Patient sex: M
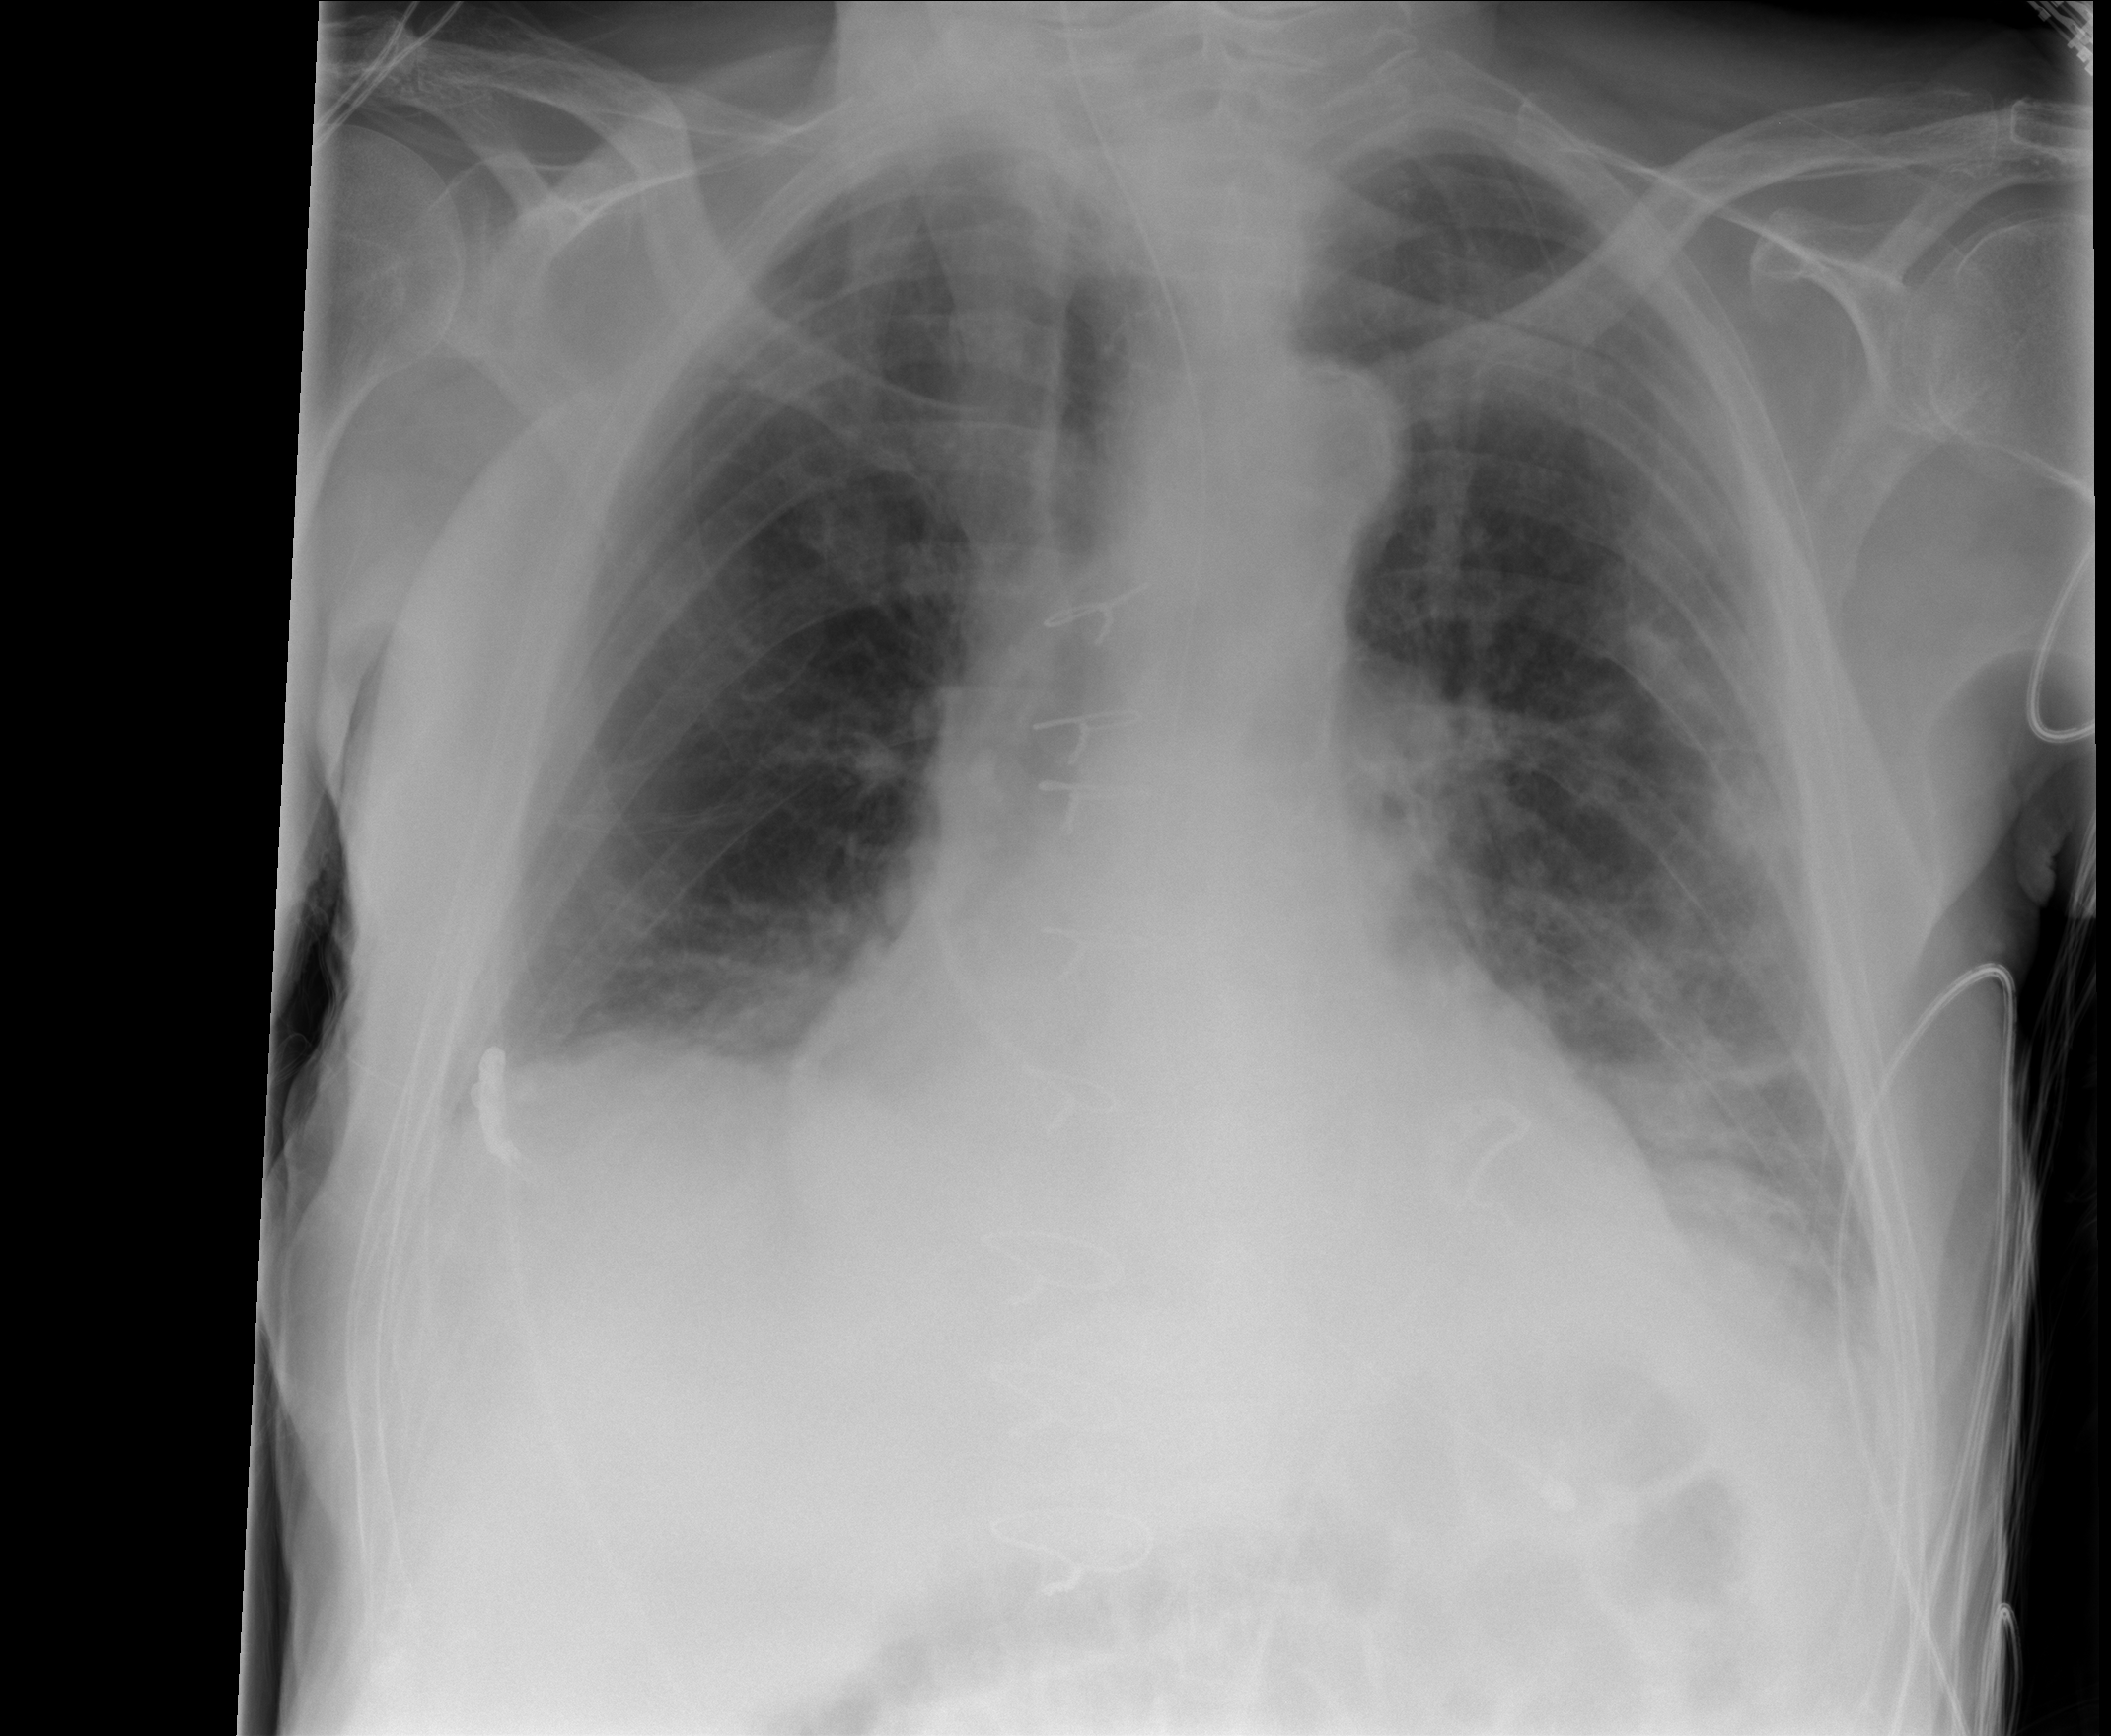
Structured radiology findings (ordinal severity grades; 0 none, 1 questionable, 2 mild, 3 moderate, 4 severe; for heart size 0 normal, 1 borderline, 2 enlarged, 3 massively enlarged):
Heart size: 0
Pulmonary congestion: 1
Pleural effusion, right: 1
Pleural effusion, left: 2
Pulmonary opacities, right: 0
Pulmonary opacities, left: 1
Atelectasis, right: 2
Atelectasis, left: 2